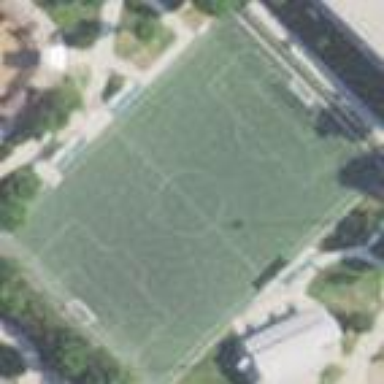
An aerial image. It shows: Soccer pitch for leisure land activities.